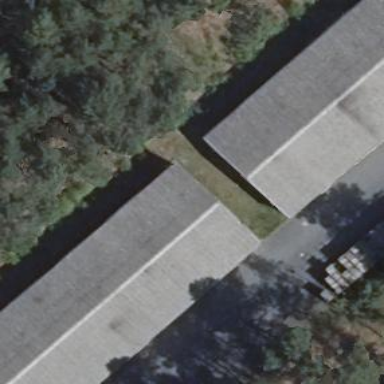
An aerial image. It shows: Group of garages.